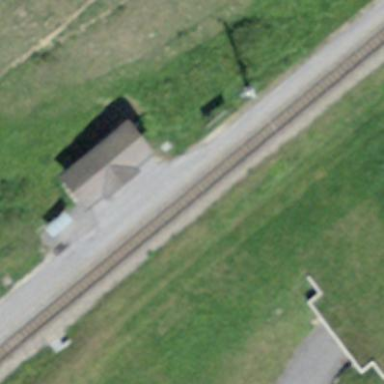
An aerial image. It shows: Platform for public transport at railway station.